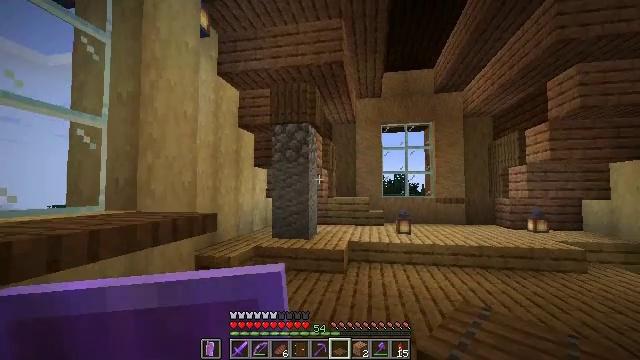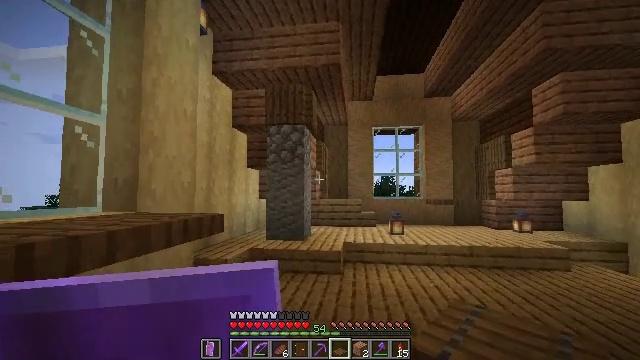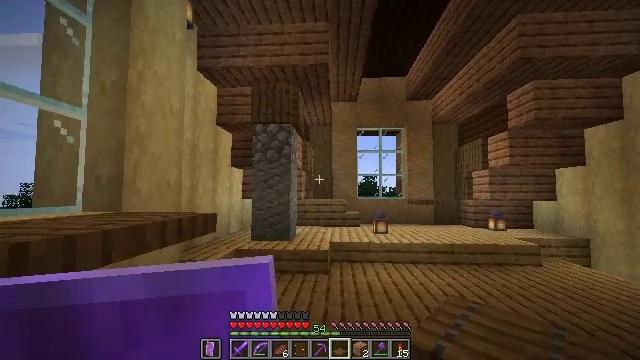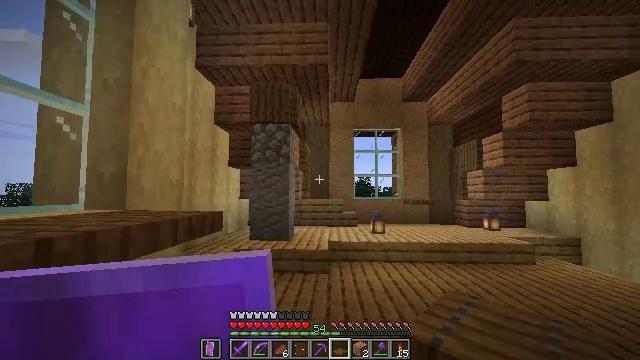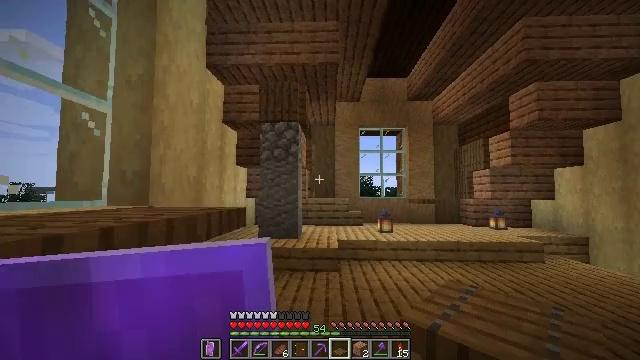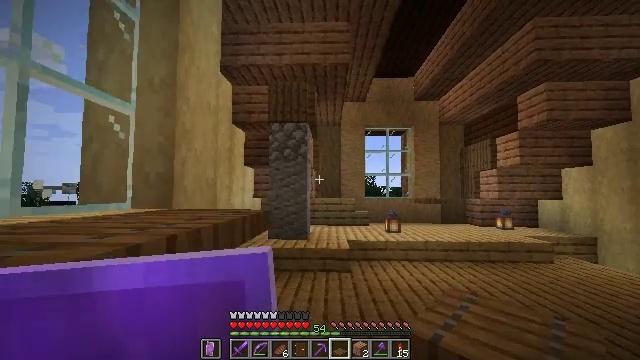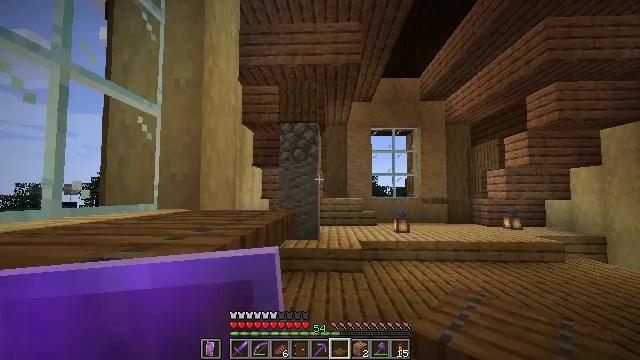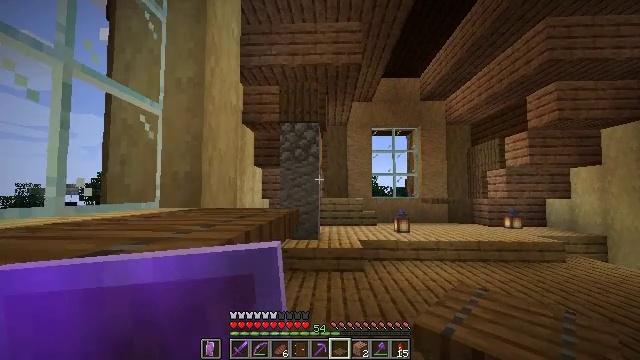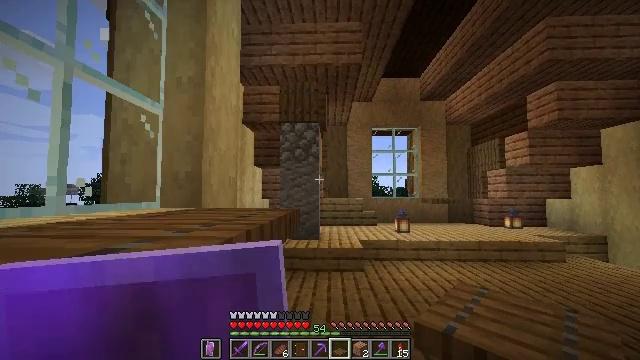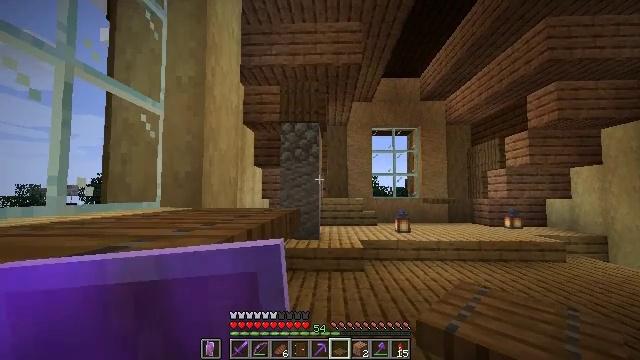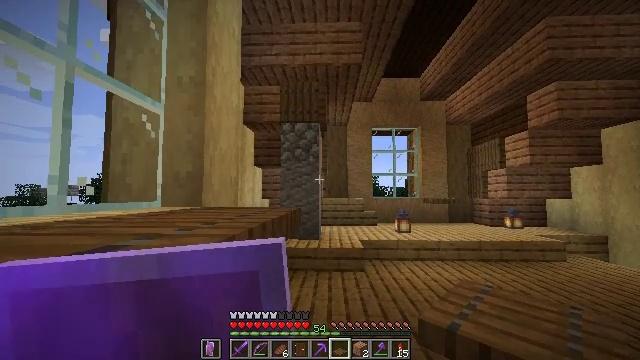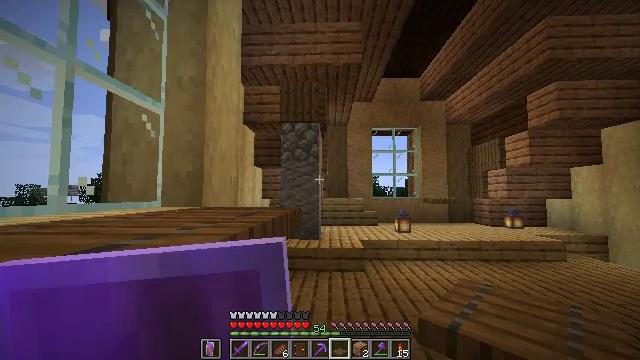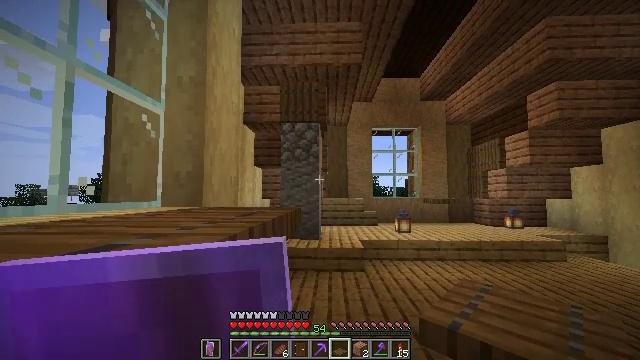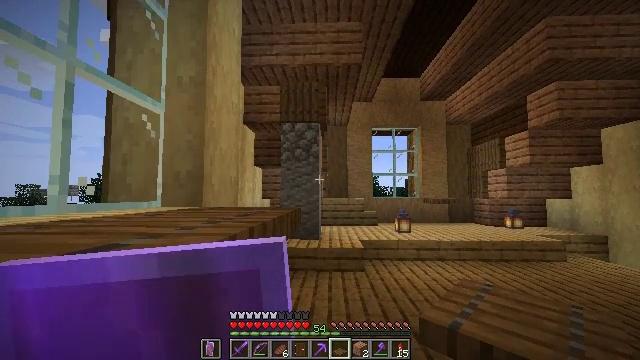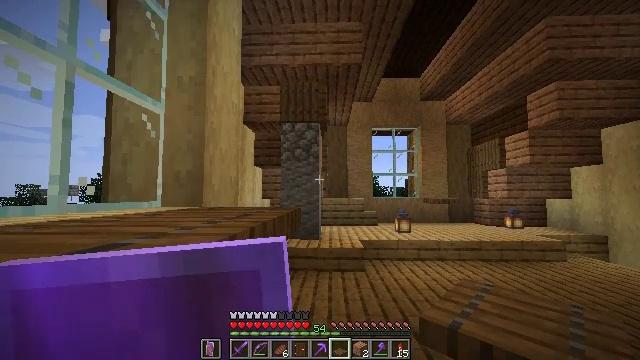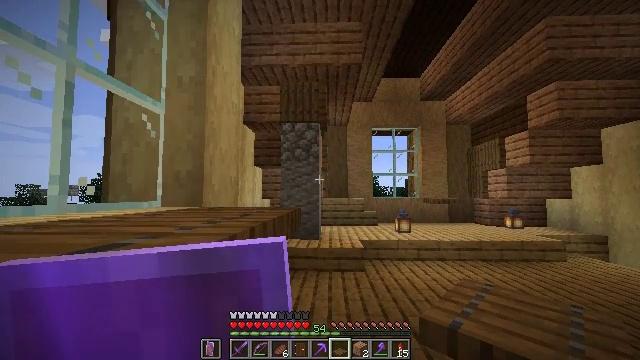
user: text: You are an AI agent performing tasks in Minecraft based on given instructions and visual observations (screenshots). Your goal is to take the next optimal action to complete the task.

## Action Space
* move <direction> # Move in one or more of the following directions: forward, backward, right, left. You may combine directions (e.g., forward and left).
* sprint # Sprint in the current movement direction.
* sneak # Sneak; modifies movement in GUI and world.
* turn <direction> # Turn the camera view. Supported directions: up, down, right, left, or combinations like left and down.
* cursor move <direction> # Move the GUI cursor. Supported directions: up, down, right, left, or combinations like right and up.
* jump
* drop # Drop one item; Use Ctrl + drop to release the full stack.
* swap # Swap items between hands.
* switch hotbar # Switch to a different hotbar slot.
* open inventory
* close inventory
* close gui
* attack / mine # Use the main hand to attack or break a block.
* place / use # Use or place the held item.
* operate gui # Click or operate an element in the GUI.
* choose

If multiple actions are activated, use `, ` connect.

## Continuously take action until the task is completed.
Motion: motion action
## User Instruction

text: Mine the dark oak door to remove it.
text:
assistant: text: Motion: move left, turn right
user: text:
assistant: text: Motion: move left, turn right
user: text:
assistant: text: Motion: move left, turn right
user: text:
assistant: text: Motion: move left
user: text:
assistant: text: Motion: move left
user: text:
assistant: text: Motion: no_op
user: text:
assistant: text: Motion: no_op
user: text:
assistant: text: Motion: no_op
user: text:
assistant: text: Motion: no_op
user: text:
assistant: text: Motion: no_op
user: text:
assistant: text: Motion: no_op
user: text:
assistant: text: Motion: no_op
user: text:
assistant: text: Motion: no_op
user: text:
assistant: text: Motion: no_op
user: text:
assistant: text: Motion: no_op
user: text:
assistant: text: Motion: no_op
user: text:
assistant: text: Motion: no_op
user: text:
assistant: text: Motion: no_op
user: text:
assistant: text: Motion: no_op
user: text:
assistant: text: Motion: no_op
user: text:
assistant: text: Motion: no_op
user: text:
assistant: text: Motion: no_op
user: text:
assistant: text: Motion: no_op
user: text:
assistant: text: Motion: no_op
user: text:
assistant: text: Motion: no_op
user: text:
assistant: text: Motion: no_op
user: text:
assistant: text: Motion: no_op
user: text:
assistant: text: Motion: no_op
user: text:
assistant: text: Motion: no_op
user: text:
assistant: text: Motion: no_op